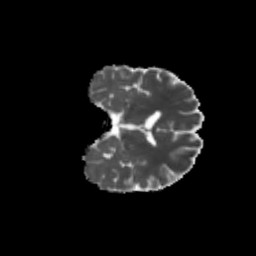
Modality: MD
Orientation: coronal
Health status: ill
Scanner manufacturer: siemens
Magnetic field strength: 3 T
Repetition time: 13.7 s
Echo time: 0.098 s